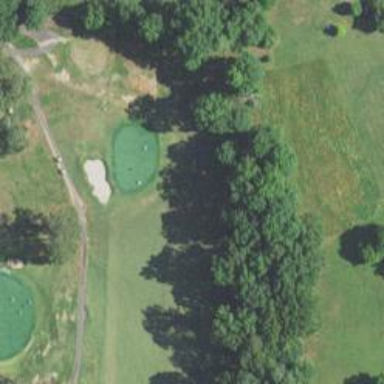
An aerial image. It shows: Golf hole.